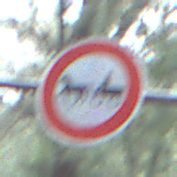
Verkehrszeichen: VerbotGespannfuhrwerke
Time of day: SunriseSunset
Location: Outdoor (Nature)
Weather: NotSpecified
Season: Autumn
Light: Natural